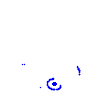
Particle: pion